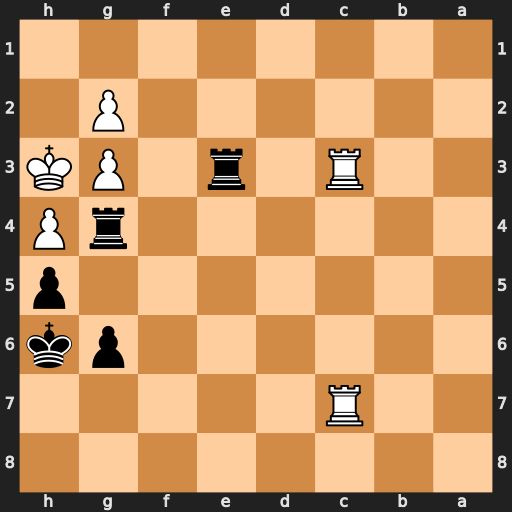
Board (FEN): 8/2R5/6pk/7p/6rP/2R1r1PK/6P1/8
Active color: b
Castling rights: -
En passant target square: -
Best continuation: Rgxg3+ Kh2 Rxc3